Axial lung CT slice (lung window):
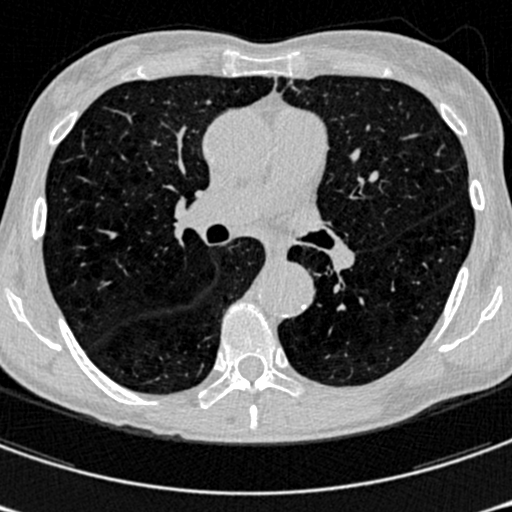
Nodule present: no